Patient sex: M
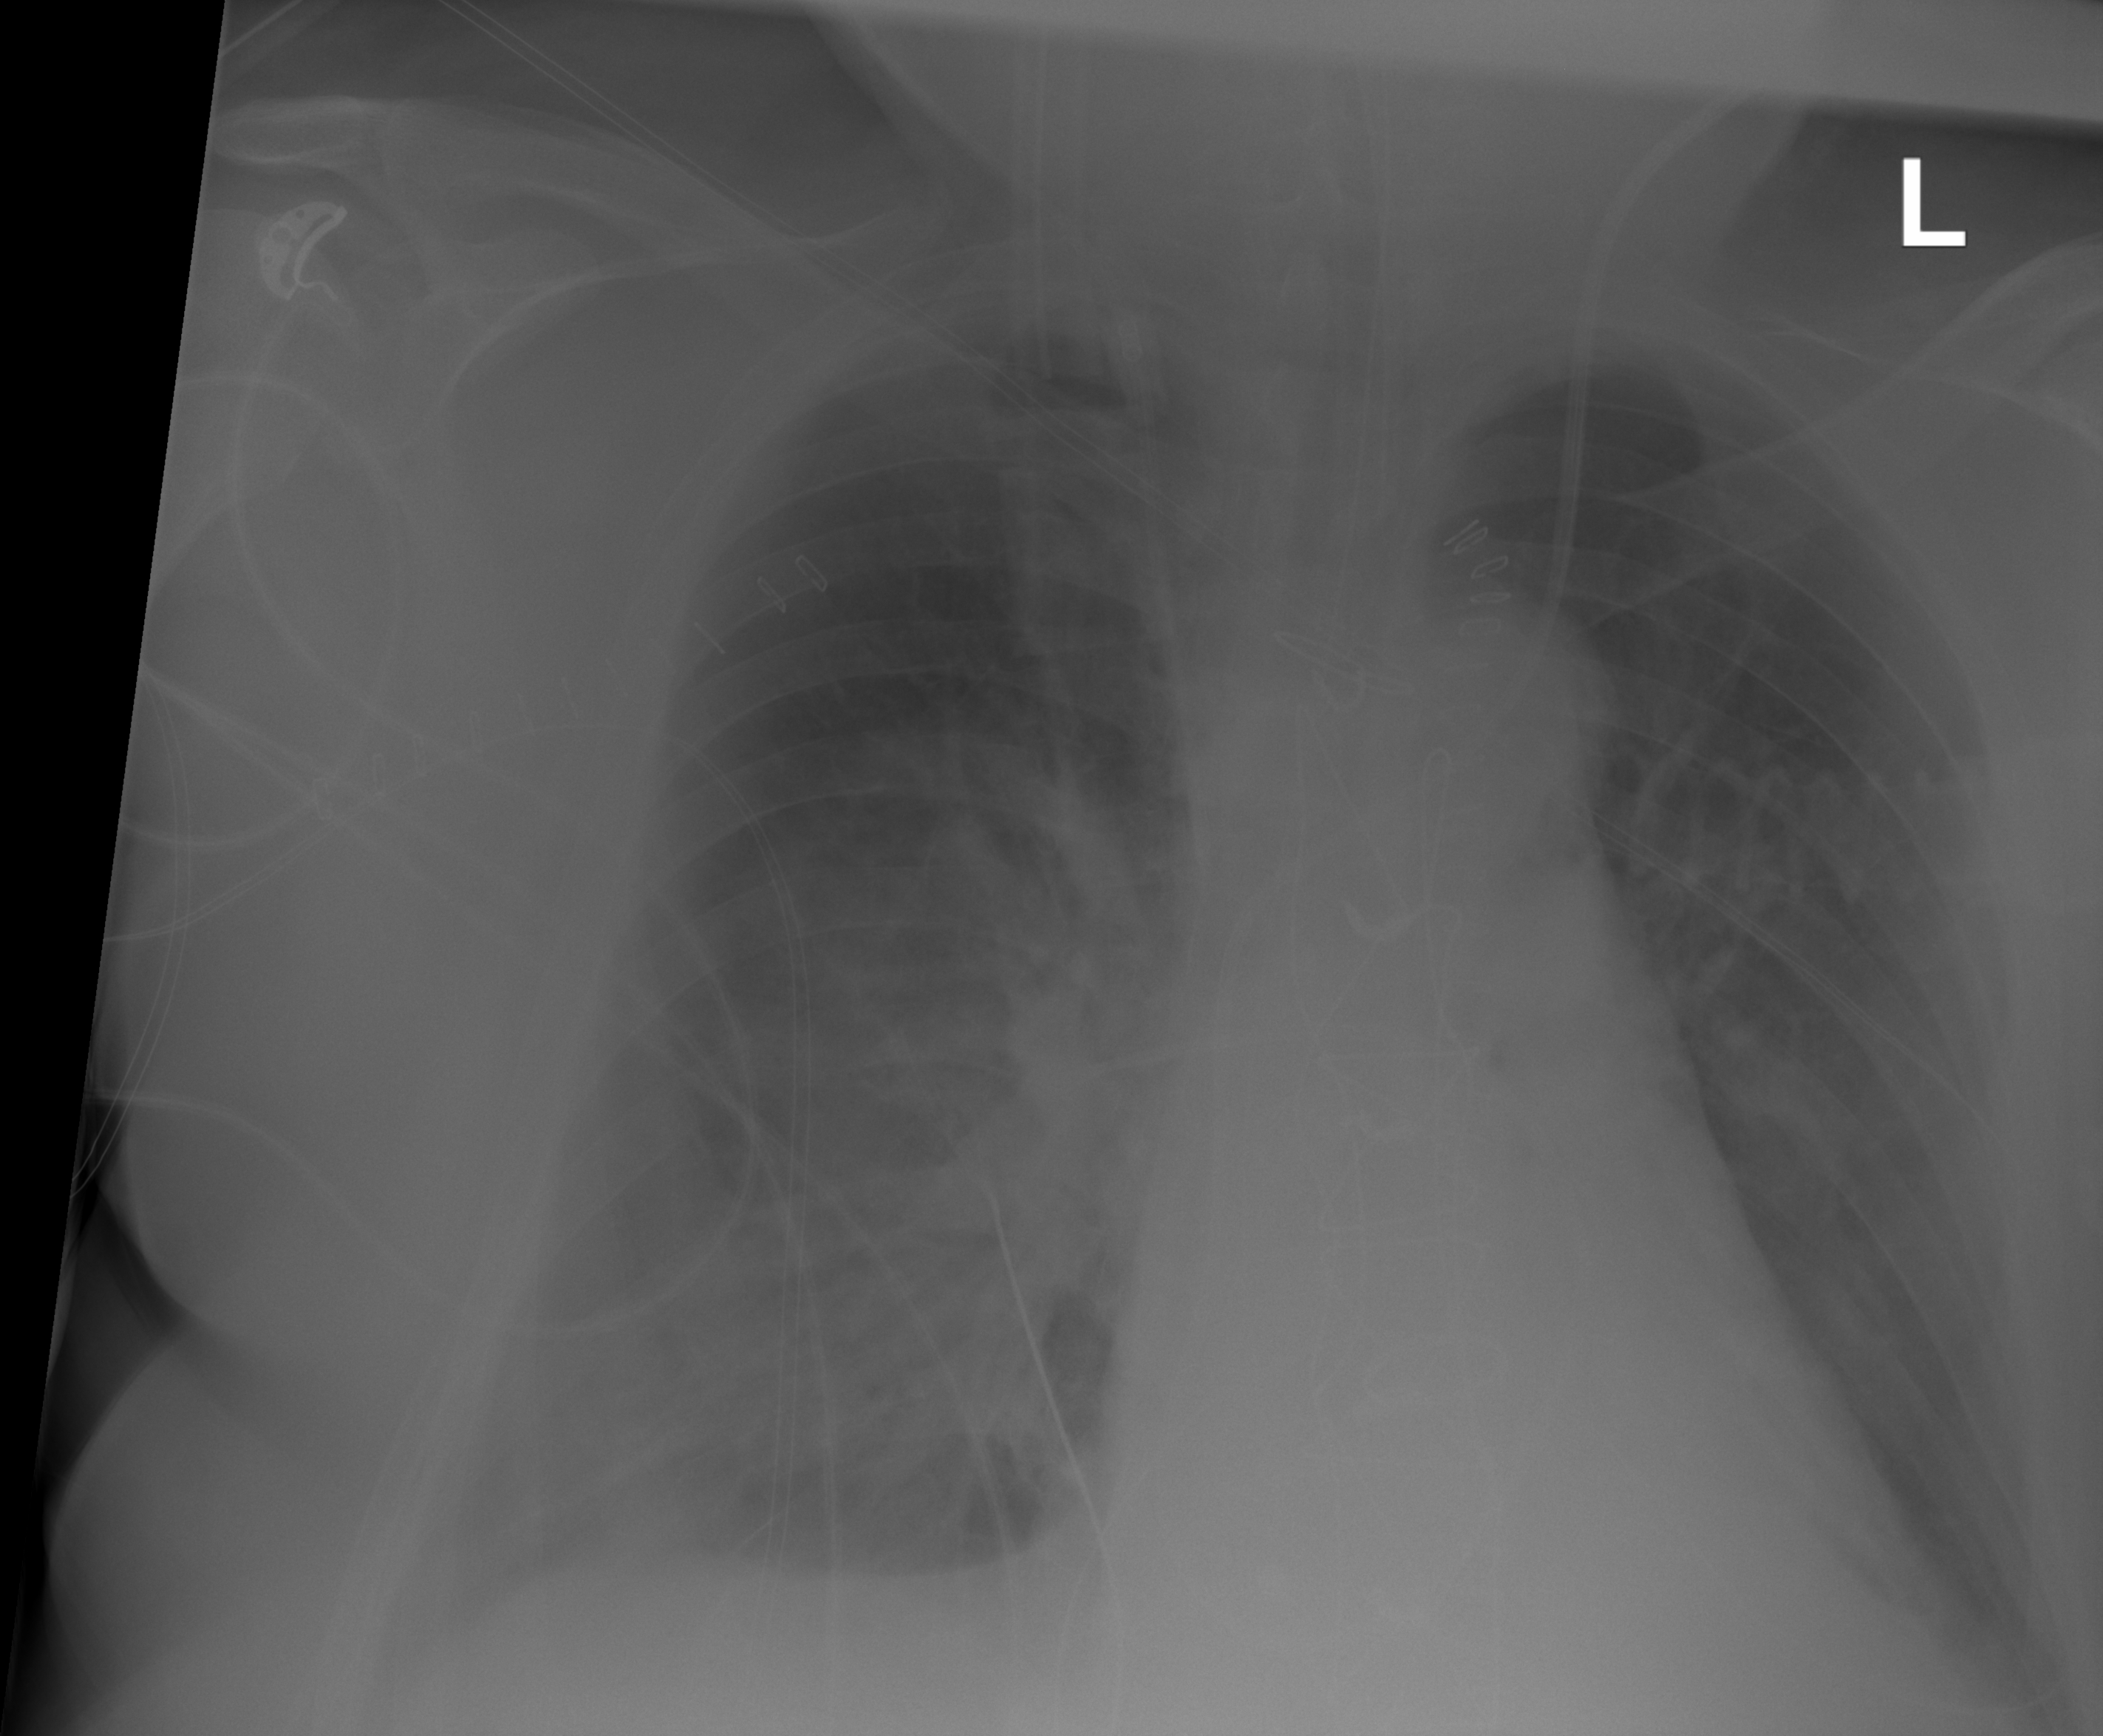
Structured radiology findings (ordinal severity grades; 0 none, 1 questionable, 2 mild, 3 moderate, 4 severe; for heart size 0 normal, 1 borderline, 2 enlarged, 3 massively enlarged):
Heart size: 0
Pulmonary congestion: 1
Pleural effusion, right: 2
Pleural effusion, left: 0
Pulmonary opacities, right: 1
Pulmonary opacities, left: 0
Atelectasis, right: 2
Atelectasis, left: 0